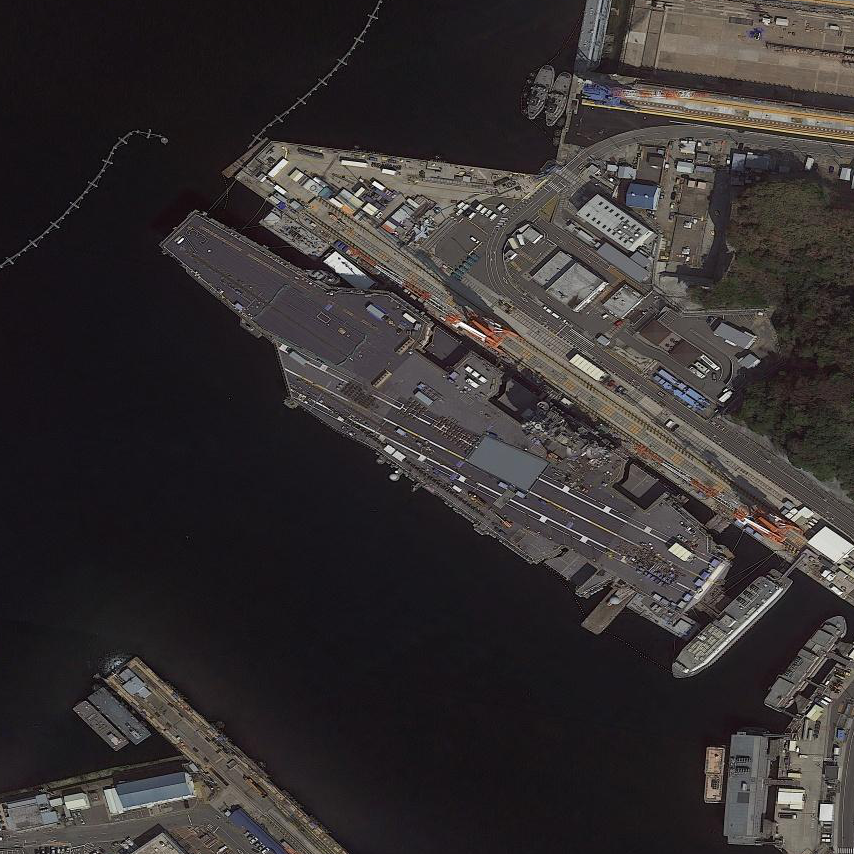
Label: Nimitz-class_aircraft_carrier